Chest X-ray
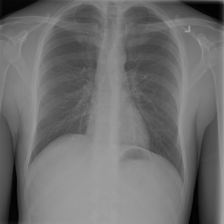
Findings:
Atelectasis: negative
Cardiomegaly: negative
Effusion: negative
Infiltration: negative
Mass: negative
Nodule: negative
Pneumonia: negative
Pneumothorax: negative
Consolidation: negative
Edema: negative
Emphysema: negative
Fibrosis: negative
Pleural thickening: negative
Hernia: negative